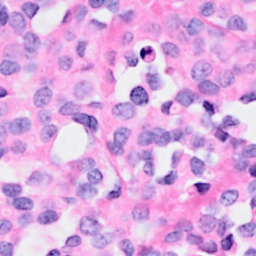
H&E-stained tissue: Breast